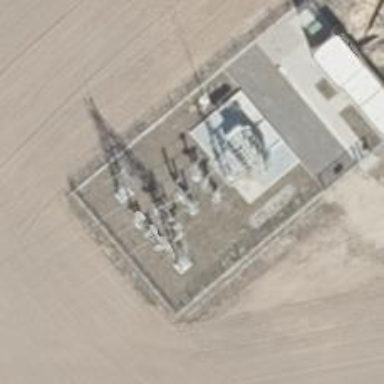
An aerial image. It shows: Three cables of power line.